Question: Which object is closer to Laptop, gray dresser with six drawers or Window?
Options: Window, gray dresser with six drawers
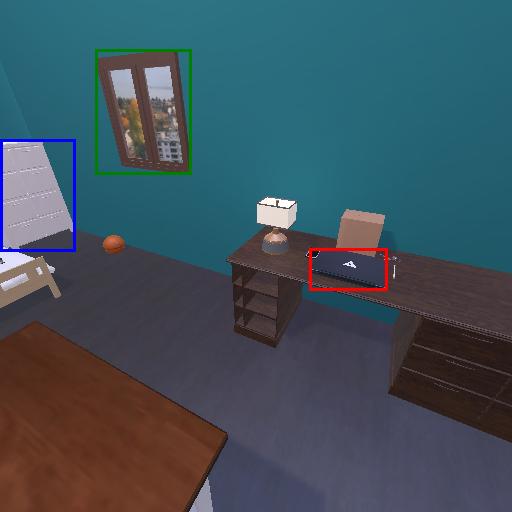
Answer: Window